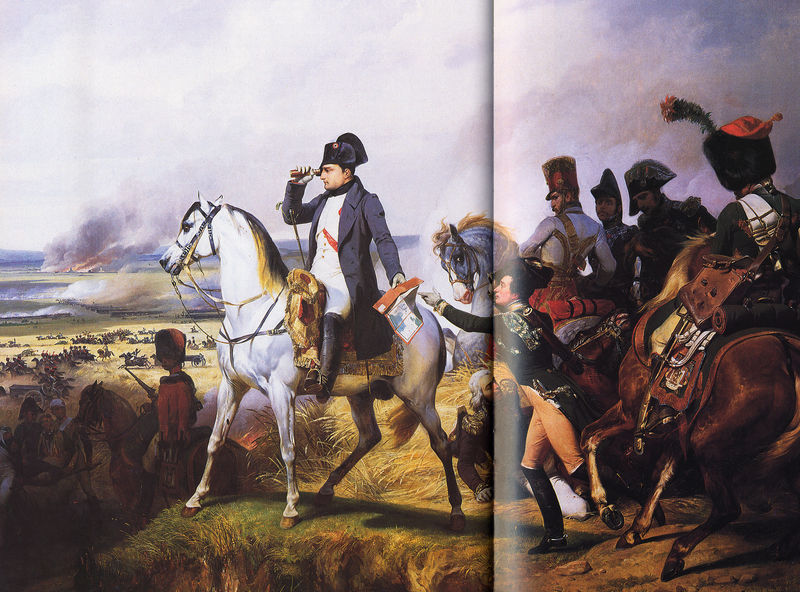
Titel: Bataille de Wagram (6 juillet 1809), Die Schlacht von Wagram
Künstler: Horace Vernet
Standort: Versailles
Institution: Galerie des Batailles
Schlagwörter: berg, blau, feder, feuer, gemälde, himmel, kampf, kämpfer, mann, meer, schatten, wasser, weiß, wolken, gelb, grün, landschaft, menschen, ocker, braun, frankreich, grau, handschuh, hintergrund, hut, hüte, licht, männer, orange, rücken, schwarz, ausblick, gras, rot, wiese, wolke, beige, malerei, hemd, hose, jacke, kappe, kappen, mütze, mützen, arm, arme, diener, geschichte, historie, tod, tot, bild, herr, öl, ebene, feld, felder, gräser, horizont, hügel, weite, qualm, rauch, boden, gold, realismus, front, rosa, anhöhe, pferd, pferde, reiter, beine, huf, hufe, mähne, rappe, sattel, schweif, schärpe, zaumzeug, zügel, aussicht, bein, abhang, heiß, hemden, heu, russland, berge, hitze, dunst, eben, lila, nebel, violett, ausschau, beobachter, brand, franzosen, krieg, schlacht, sturm, unwetter, vernet, historienbild, könig, soldaten, falte, detail, foto, fotografie, kanone, blut, buch, flammen, abgrund, seite, schwert, säbel, uniform, uniformen, jacken, soldat, waffe, napoleon, abzeichen, dreispitz, kreiger, offizier, orden, stiefel, herrscher, armee, feldzug, heer, rüstung, schimmel, sieg, hufen, trense, kopie, buchseite, photo, karte, helme, seiten, gewehr, eroberung, krieger, general, historienmalerei, historiengemälde, brauner, satteltasche, feldherr, plan, kanonen, fernrohr, übergabe, icht, landkarte, plateau, rappen, fernglas, kreig, sporen, schriftstück, aufgeschlagen, bote, knick, weise, leipzig, reithose, araber, offiziere, schlachtfeld, waterloo, franzose, katalog, fotokopie, falz, bürgerkrieg, schlecht, bonaparte, truppen, feldstecher, hochplateau, kämpfe, depesche, scan, qualität, wallach, blicka, mies, napoleo, schalcht, völerschlacht, kurier, feldherrenhügel, e, himmel#wolken, falz#, huif, dreiecktshut, adjudanten